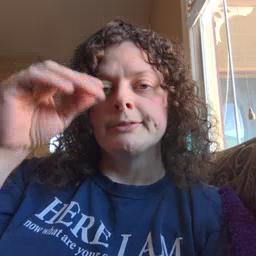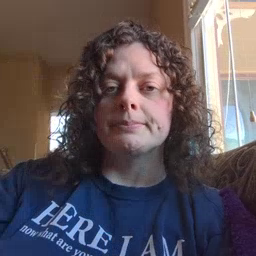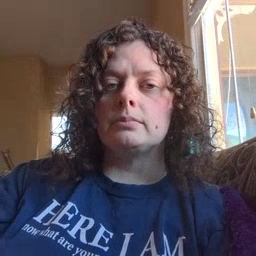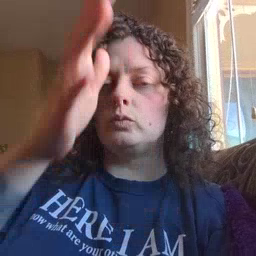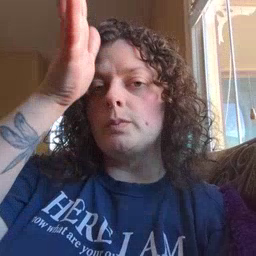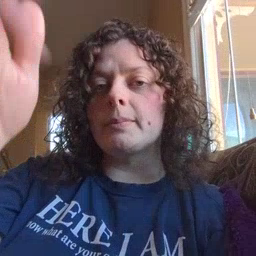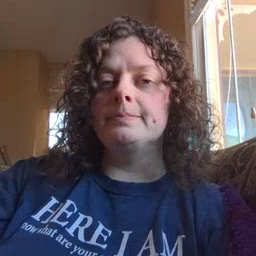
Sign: grandpa